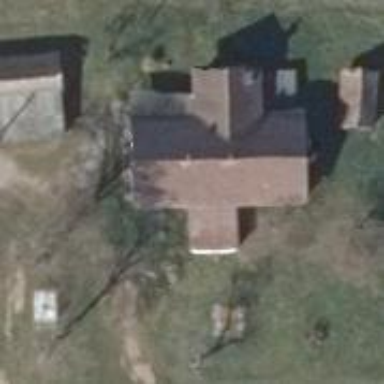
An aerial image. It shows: Simple and straightforward house.